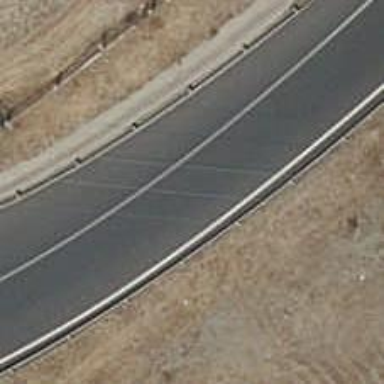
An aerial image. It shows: Motorway link.